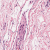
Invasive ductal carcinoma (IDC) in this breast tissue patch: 0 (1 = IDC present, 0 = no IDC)